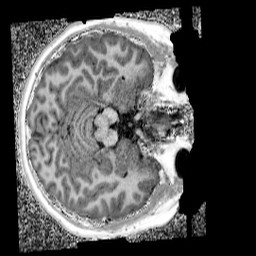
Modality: UNIT1_denoised
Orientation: axial
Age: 13
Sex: male
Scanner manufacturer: siemens
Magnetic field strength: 3 T
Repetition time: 4 s
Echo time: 0.00299 s